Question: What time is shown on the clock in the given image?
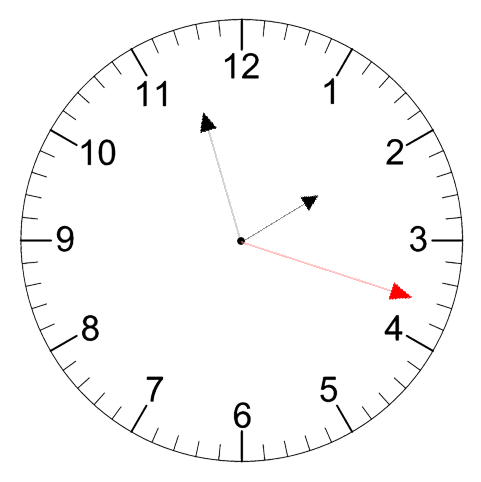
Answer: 01:57:18